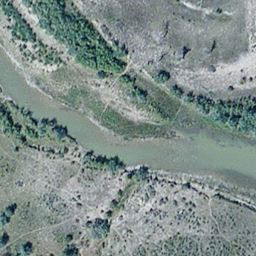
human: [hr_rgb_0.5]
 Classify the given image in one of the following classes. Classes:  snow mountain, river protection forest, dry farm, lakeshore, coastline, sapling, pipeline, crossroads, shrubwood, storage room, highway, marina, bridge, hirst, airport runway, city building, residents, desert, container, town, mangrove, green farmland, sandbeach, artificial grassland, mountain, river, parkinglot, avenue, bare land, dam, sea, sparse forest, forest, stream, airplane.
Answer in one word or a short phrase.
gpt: river